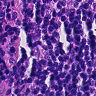
Metastatic tissue present: no